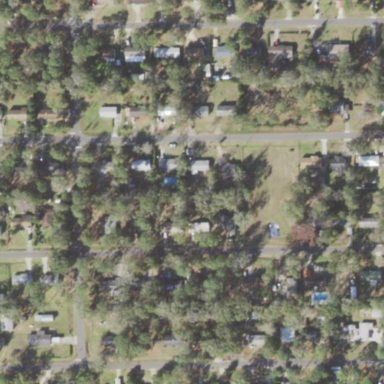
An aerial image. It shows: Residential area composed of single-family homes.